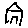
Label: house